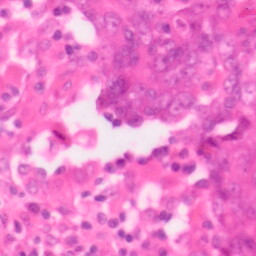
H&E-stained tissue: Colon